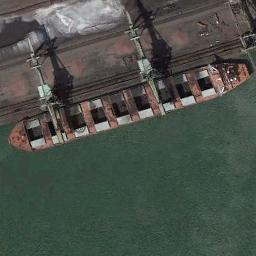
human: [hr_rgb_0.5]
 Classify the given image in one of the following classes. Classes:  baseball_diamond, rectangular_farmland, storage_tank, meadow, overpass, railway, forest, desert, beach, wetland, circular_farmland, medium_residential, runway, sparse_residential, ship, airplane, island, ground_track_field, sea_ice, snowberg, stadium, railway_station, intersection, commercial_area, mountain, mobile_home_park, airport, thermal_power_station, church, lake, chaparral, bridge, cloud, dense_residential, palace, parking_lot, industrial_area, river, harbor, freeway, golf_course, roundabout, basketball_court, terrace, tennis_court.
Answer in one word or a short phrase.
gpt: ship